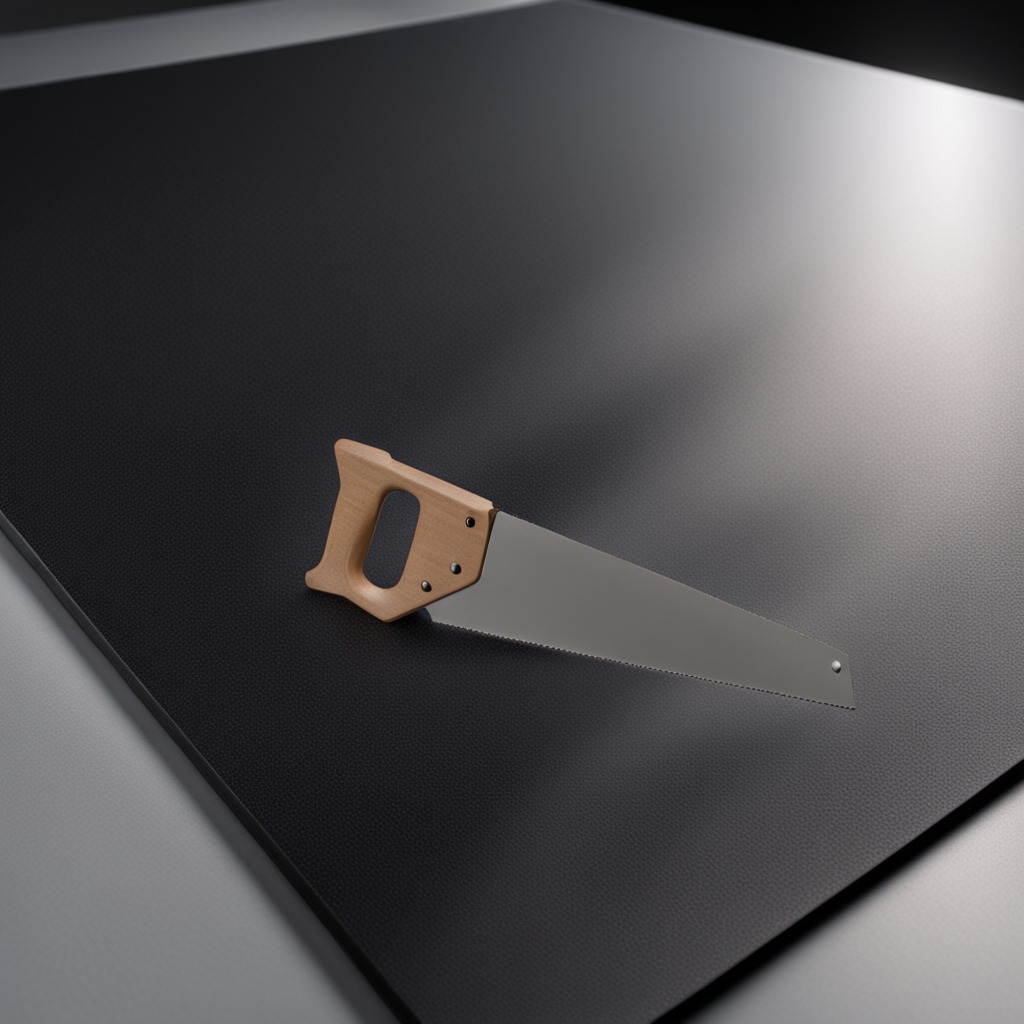
A metal saw is lying on the clean granite tabletop beneath the black rubber mat.